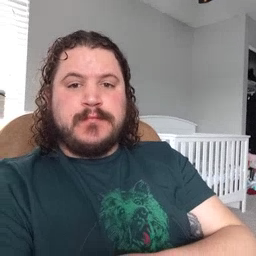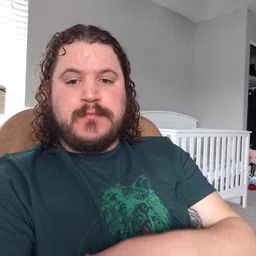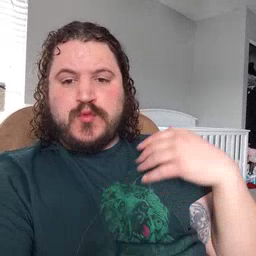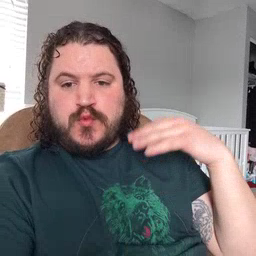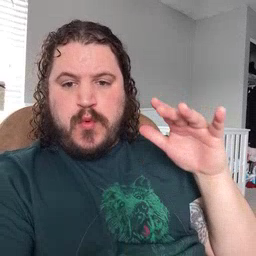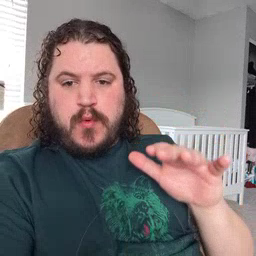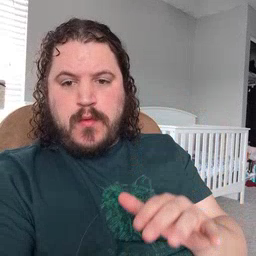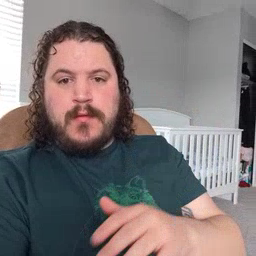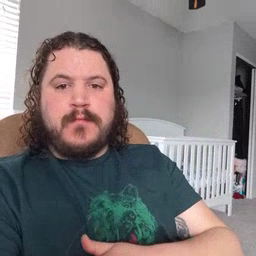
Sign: snow